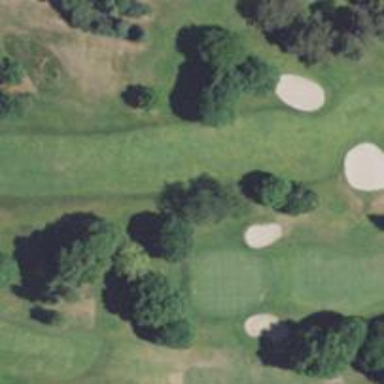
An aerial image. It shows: Golf fairway surrounded by grass.